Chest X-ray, AP view. Patient: 21 years old, sex F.
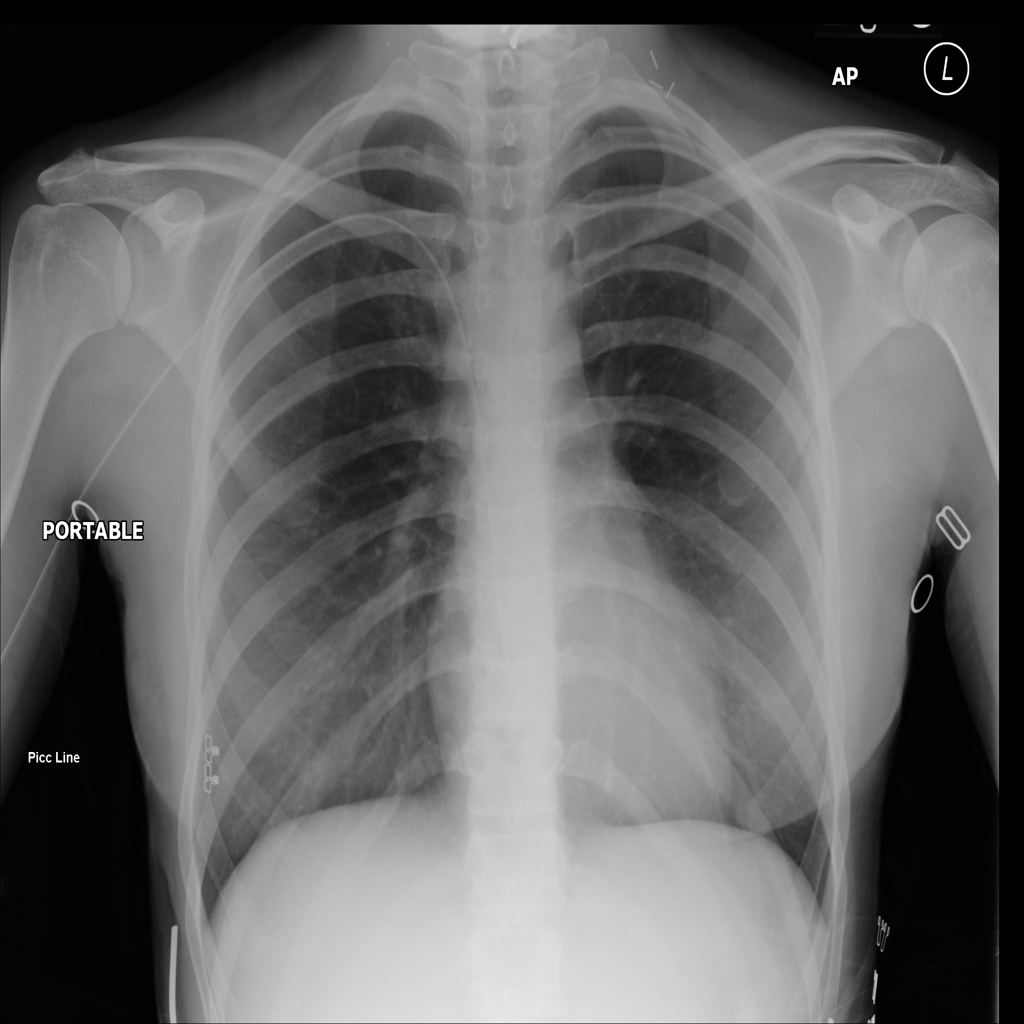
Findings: No Finding